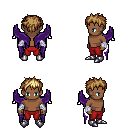
a pixel art fantasy rpg character, male body template, human, dark skin, purple wings, red pants, blonde bedhead hairstyle, white cloth bandages, metal boots, four views (front, back, left, right), 2x2 character sprite sheet, small pixel art, hard edges, no anti-aliasing